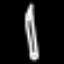
Label: pencil